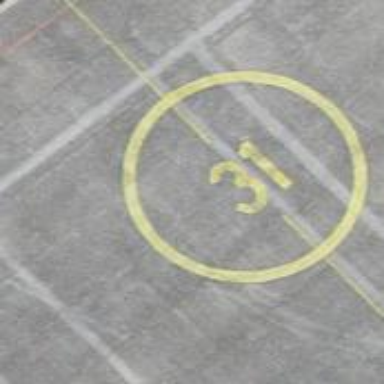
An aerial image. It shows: Image of helipad at airport.